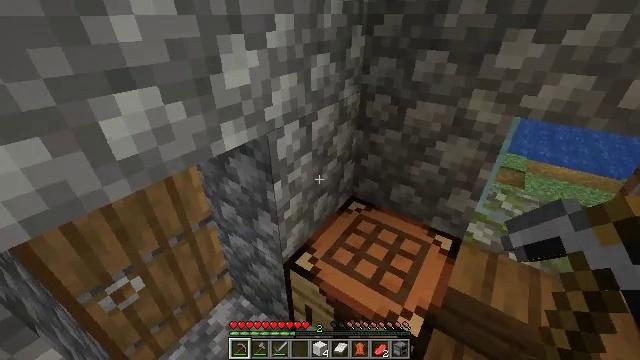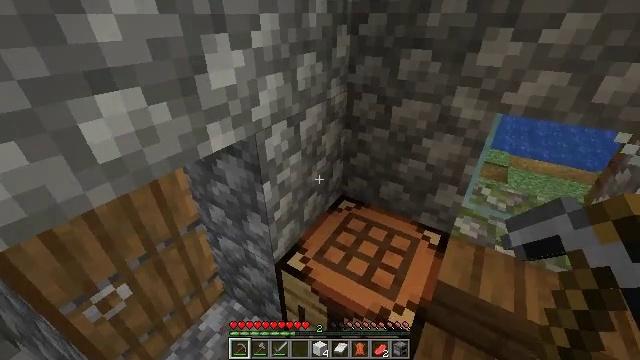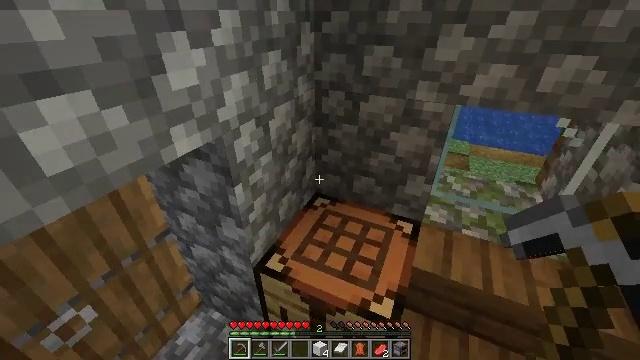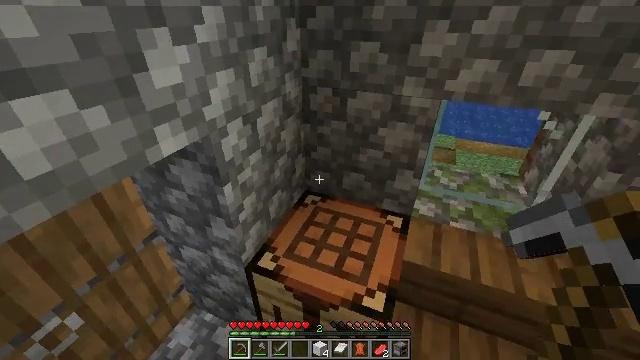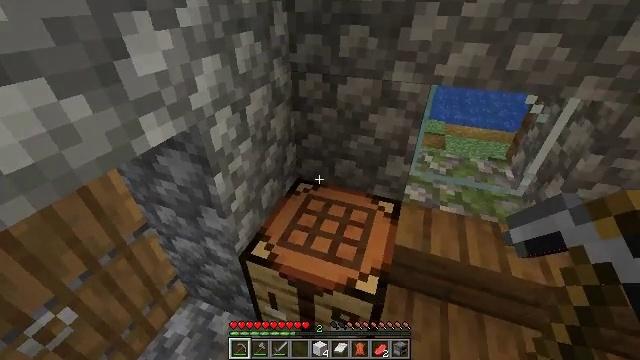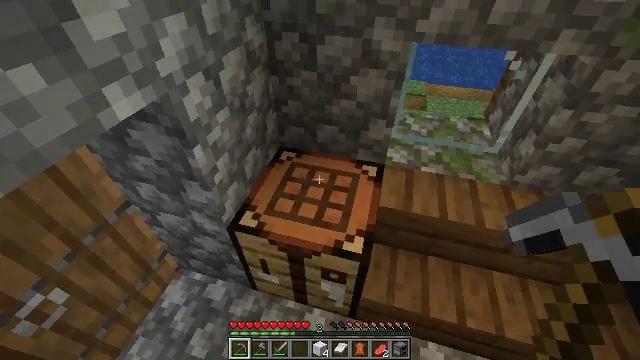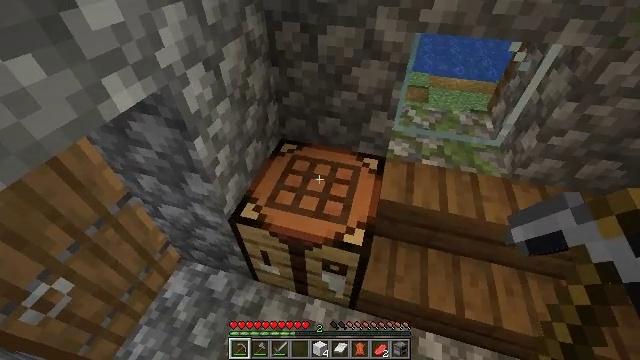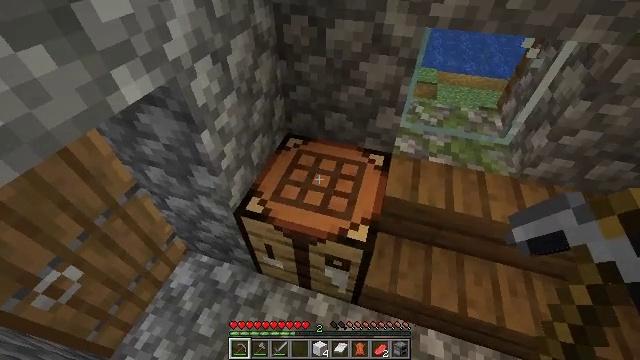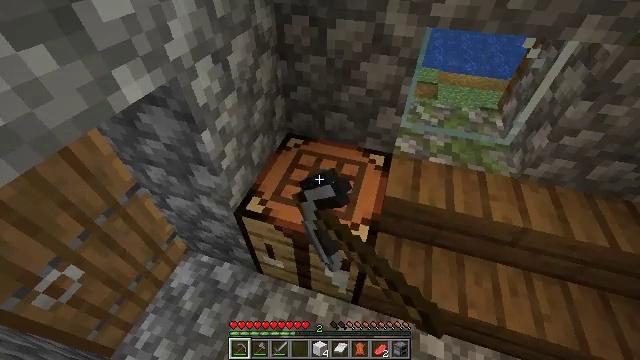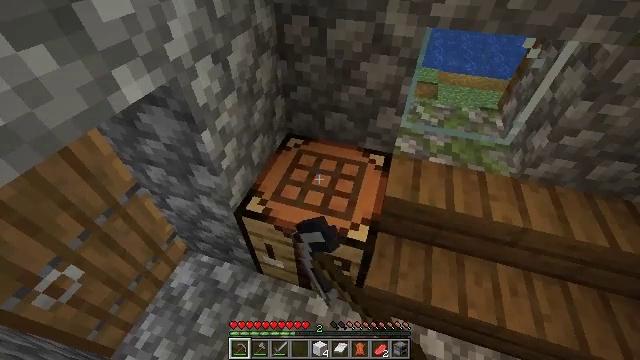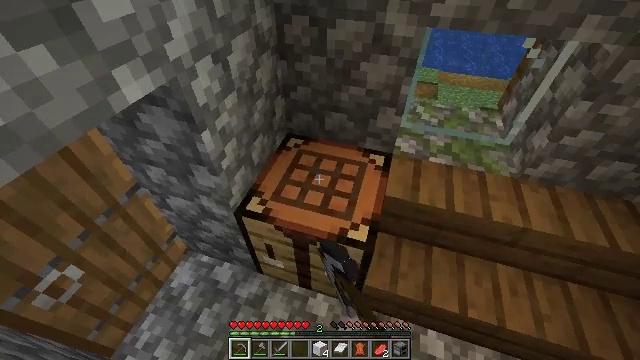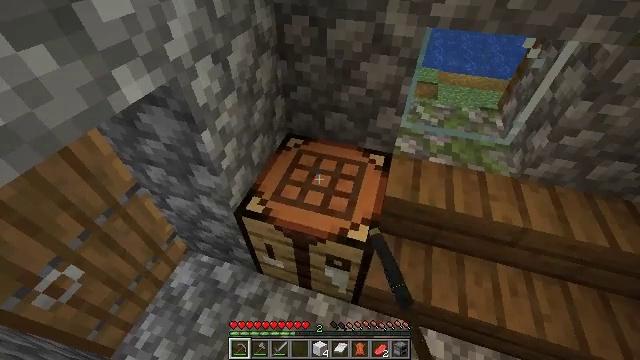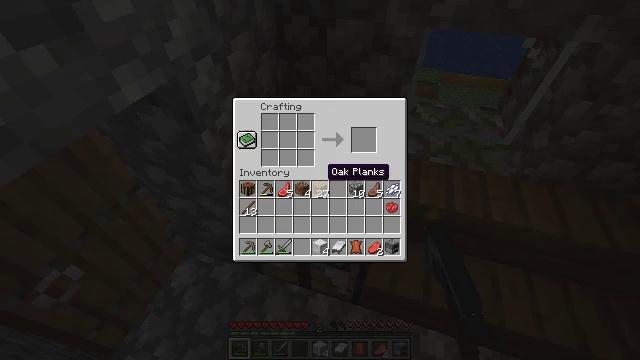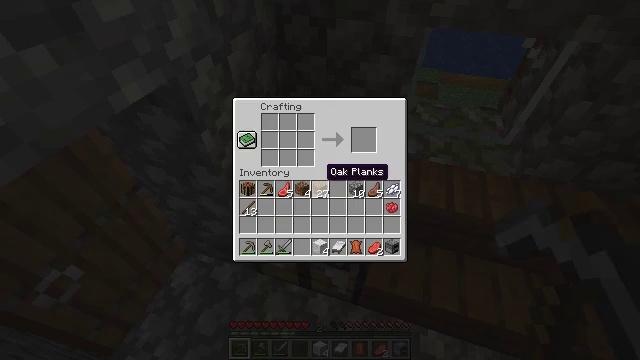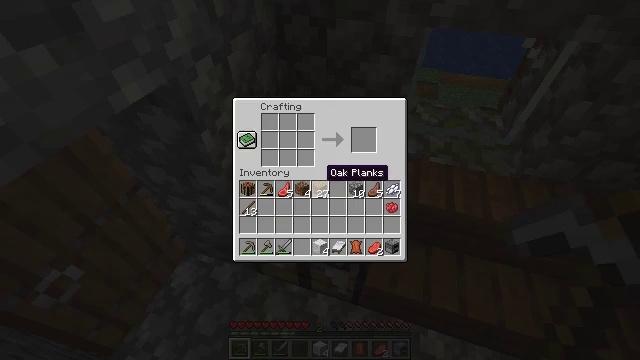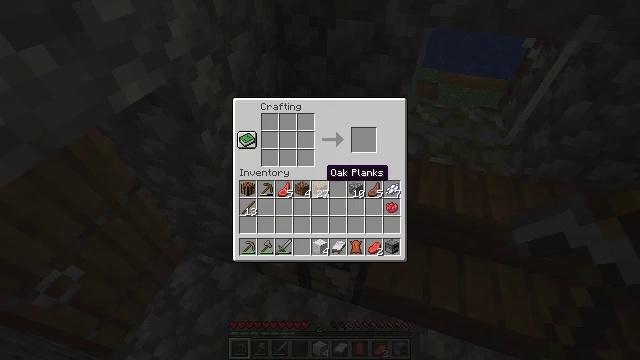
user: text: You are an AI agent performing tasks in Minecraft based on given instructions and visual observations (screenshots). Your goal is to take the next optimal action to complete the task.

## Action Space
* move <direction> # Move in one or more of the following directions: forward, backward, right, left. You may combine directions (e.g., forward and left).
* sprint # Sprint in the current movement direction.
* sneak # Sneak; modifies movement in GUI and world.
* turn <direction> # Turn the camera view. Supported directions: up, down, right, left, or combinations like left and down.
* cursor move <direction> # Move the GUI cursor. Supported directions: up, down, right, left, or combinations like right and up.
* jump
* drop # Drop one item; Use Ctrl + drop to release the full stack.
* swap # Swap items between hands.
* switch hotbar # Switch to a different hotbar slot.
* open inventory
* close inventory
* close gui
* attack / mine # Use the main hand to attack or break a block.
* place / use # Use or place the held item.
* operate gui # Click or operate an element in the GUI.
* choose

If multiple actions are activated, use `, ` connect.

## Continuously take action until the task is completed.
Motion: motion action
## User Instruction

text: Collect the blue bed by attacking it.
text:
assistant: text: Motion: turn right
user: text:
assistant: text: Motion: turn right
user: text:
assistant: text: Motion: turn right
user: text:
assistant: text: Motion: turn right and down
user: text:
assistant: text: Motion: turn right and down
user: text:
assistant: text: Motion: turn down
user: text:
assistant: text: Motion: turn left and down, use / place
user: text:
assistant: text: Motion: use / place
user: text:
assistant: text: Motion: use / place
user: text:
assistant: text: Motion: use / place
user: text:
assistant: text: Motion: no_op
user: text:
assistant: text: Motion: open gui
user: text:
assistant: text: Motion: no_op
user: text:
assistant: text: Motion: no_op
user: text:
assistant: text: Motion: no_op
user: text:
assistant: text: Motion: no_op
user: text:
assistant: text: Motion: no_op
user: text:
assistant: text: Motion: no_op
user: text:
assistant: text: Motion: no_op
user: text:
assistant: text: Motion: cursor move up
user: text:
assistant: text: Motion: no_op
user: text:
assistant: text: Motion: no_op
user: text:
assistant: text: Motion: no_op
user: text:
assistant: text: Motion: no_op
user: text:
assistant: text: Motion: close gui
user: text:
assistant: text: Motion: no_op
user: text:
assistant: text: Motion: turn left and down
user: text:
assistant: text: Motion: turn left and down
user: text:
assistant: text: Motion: turn left and down
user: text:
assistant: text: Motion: turn left and down